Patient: sex M, age 76
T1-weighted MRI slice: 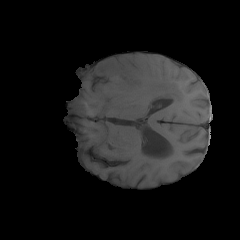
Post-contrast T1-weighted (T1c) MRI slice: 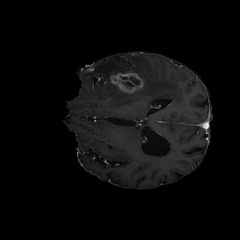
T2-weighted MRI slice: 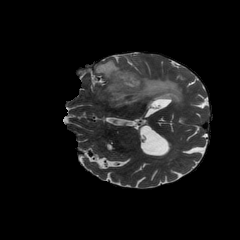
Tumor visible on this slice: yes
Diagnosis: Glioblastoma, IDH-wildtype
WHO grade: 4